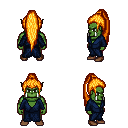
a pixel art fantasy rpg character, male body template, orc, green skin, blue robe, metal pants, light blonde extra-long topknot hairstyle, brown shoes, four views (front, back, left, right), 2x2 character sprite sheet, small pixel art, hard edges, no anti-aliasing